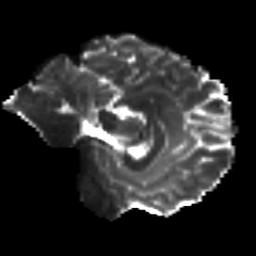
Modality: T2w
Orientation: sagittal
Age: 18
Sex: male
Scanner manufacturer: siemens
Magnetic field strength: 3 T
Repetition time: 8.8 s
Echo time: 0.085 s